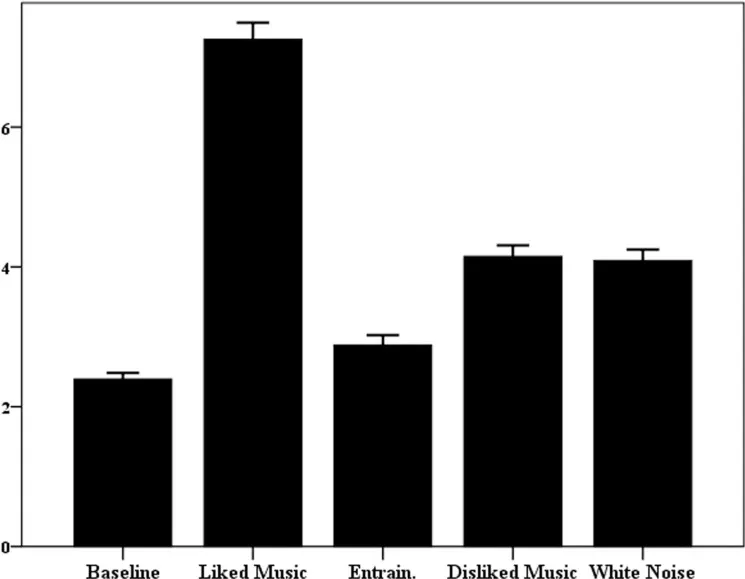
Case "A" frontal beta activity.
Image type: pathology (methylene_blue)